Question: i followed all of these steps in this tutorial:
Created a validator class
'''
public class ProjectValidator : AbstractValidator<ProjectViewModel>
{
public ProjectValidator()
{
//RuleFor(h => h.Milestone).NotEmpty().WithName("Milestone");
RuleFor(h => h.Applications).NotNull().WithName("Application");
RuleFor(h => h.InitiativeName).NotNull().WithName("Business Aligned Priority");
RuleFor(h => h.BusinessDriverId).NotNull().WithName("Business Driver");
RuleFor(h => h.FundingTypeId).NotNull().WithName("Funding Type");
RuleFor(h => h.Description).NotEmpty().WithName("Description");
RuleFor(h => h.Name).NotEmpty().WithName("Project Name");
RuleFor(h => h.Sponsors).NotNull().WithName("Sponsors");
}
}
'''
Put an attribute on my DTO to specific this validtor
'''
[Validator(typeof(ProjectValidator))]
public class ProjectViewModel
{
}
'''
but after a form post when i go to check the ModelState errors list, the errors i see are coming from the asp.net-mvc default validation.
'''
public ActionResult UpdateMe(ProjectViewModel entity)
{
Project existingProject = this.Repository.Fetch<Project>(entity.Id);
UpdateProperties(entity, existingProject);
var allErrors = ModelState.Values.SelectMany(v => v.Errors);
if (allErrors.Count() > 0)
{
'''
any suggestions on why its not picking up the fluent. validator ?? I have added an image below of what i see on the gui

if i call the validator directly in code it works just fine:
'''
ProjectValidator validator = new ProjectValidator();
ValidationResult result = validator.Validate(entity);
'''
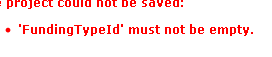
Answer: I'm not sure what type of HTML element FundingTypeId is but I'm assuming it is a dropdown list. If nothing is selected then it will give you this error. This is unfortunately one of the limitations of the FV integration with MVC which is caused by the bad design of MVC's default model binder. That message is not generated by FV but rather is produced by the DefaultModelBinder, in this case where the incoming value cannot be converted to the property type.
Check out these 2 questions which I posted on the Fluent Validation discussion forum:
<URL>
<URL>